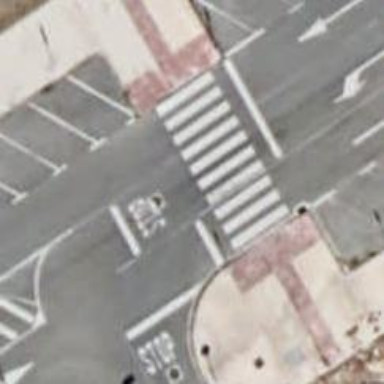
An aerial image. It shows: Uncontrolled road crossing.